Question: I made a delaunay triangulation with openCv thanks to this code :
<URL>
(in partiluclar draw_subdiv).
However, when I want to display the triangulation, I get the mesh and lines who don't belong to triangulation.This lines are due to the fact that the triangulation algorithm starts its job considering triangles posted at "infinity".
Can you explain me how to draw only the mesh into the convex hull please (without this lines) ?
display function :
'''
void draw_subdiv(Mat &img, Subdiv2D& subdiv, Scalar delaunay_color)
{
vector<Vec6f> triangleList;
subdiv.getTriangleList(triangleList);
vector<Point> pt(3);
for(size_t i = 0; i < triangleList.size(); ++i)
{
Vec6f t = triangleList[i];
pt[0] = Point(cvRound(t[0]), cvRound(t[1]));
pt[1] = Point(cvRound(t[2]), cvRound(t[3]));
pt[2] = Point(cvRound(t[4]), cvRound(t[5]));
line(img, pt[0], pt[1], delaunay_color, 1);
line(img, pt[1], pt[2], delaunay_color, 1);
line(img, pt[2], pt[0], delaunay_color, 1);
}
}
'''
main function :
'''
Mat image = imread(argv[1], 1);
..... ....
//creat delaunay
Scalar delaunay_color(255, 255, 255), point_color(0,0,255);
Rect rect(0,0,image.cols, image.rows);
Subdiv2D subdiv(rect);
for(int i = 0; i < point.getDim(); ++i)
{
Point2f fp(point.getCoord()[i].real(), point.getCoord()[i].imag());
subdiv.insert(fp);
}
draw_subdiv(image, subdiv, delaunay_color);
imwrite("data/delaunay.jpg", image);
'''
Result:

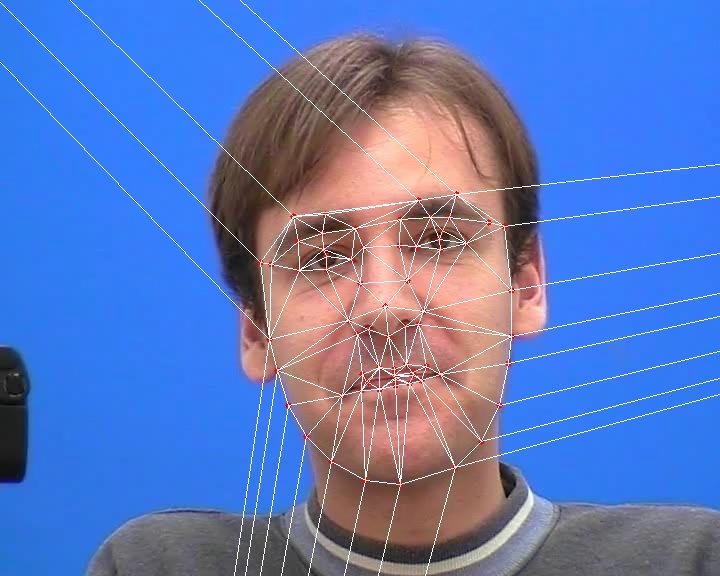
Answer: Well I think it is easy. Just detect when the points are out of the image and dont draw them.
In your display function write:
'''
void draw_subdiv(Mat &img, Subdiv2D& subdiv, Scalar delaunay_color)
{
bool draw;
vector<Vec6f> triangleList;
subdiv.getTriangleList(triangleList);
vector<Point> pt(3);
for(size_t i = 0; i < triangleList.size(); ++i)
{
Vec6f t = triangleList[i];
pt[0] = Point(cvRound(t[0]), cvRound(t[1]));
pt[1] = Point(cvRound(t[2]), cvRound(t[3]));
pt[2] = Point(cvRound(t[4]), cvRound(t[5]));
// MY PIECE OF CODE
draw=true;
for(int i=0;i<3;i++){
if(pt[i].x>img.width||pt[i].y>img.heigth||pt[i].x<0||pt[i].y<0)
draw=false;
}
if (draw){
line(img, pt[0], pt[1], delaunay_color, 1);
line(img, pt[1], pt[2], delaunay_color, 1);
line(img, pt[2], pt[0], delaunay_color, 1);
}
}
}
'''